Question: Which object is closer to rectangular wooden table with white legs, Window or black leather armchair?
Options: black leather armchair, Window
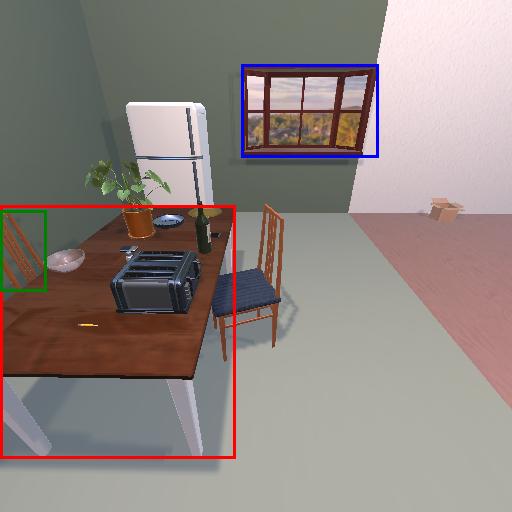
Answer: black leather armchair